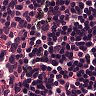
Metastatic tissue present: no